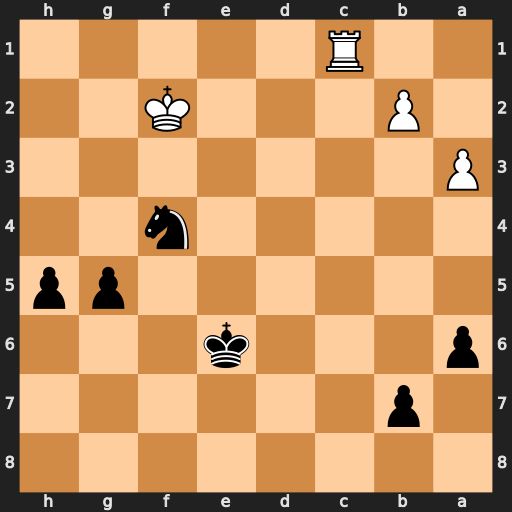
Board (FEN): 8/1p6/p3k3/6pp/5n2/P7/1P3K2/2R5
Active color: b
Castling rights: -
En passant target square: -
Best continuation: Nd3+ Ke2 Nxc1+